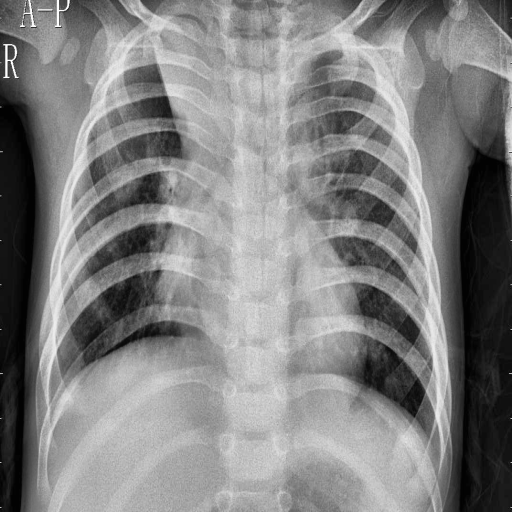
Finding: PNEUMONIA